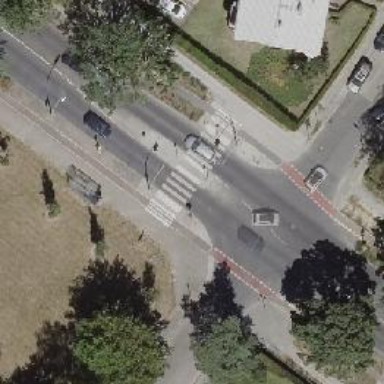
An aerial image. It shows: Public transport stop position.